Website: walmart
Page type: account-selection
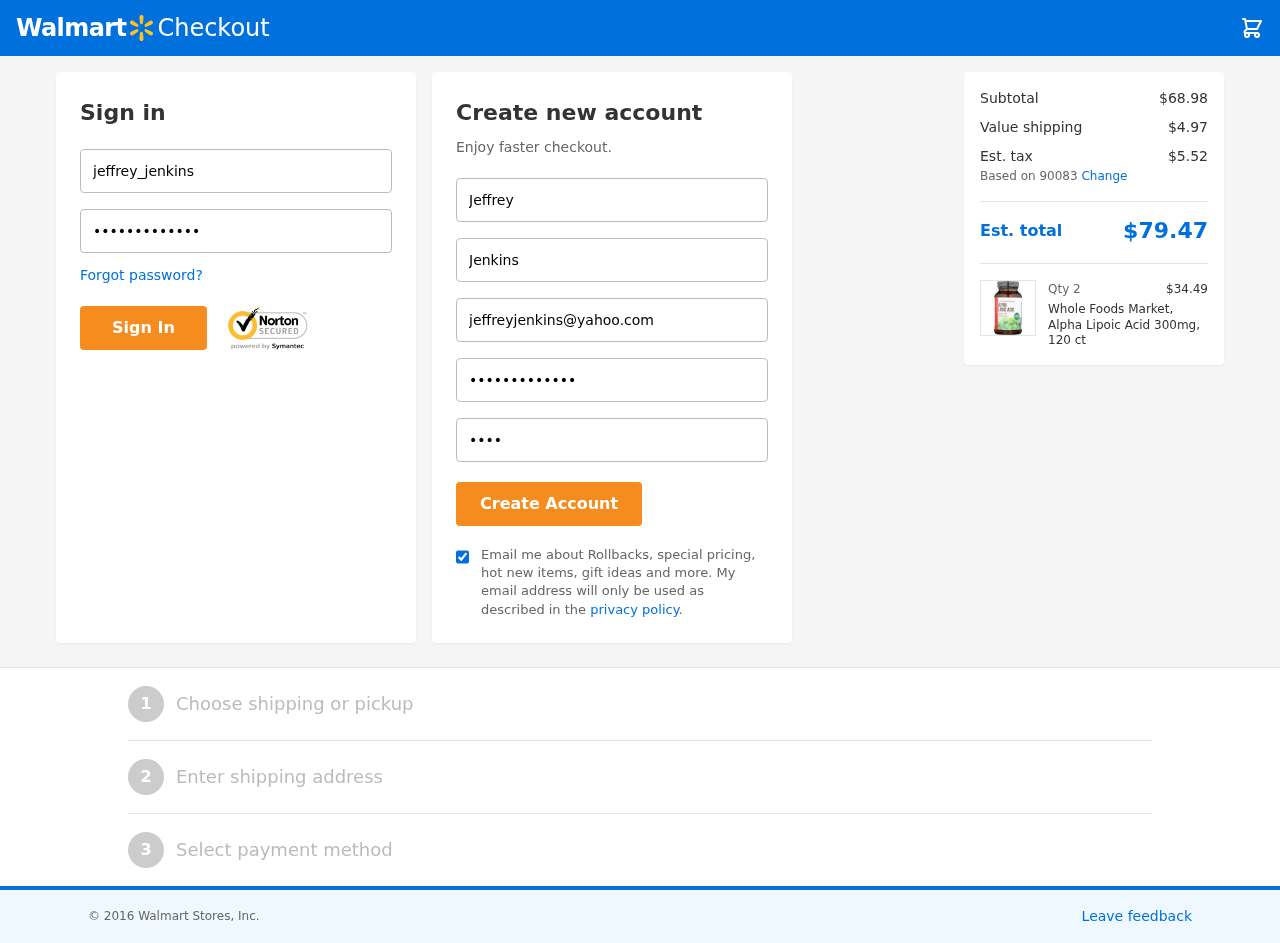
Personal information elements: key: PII_EMAIL
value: jeffreyjenkins@yahoo.com
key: PII_FIRSTNAME
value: Jeffrey
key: PII_LASTNAME
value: Jenkins
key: PII_LOGIN_USERNAME
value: jeffrey_jenkins
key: PII_POSTCODE
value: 90083
Product elements: key: PRODUCT1_NAME
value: Whole Foods Market, Alpha Lipoic Acid 300mg, 120 ct
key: PRODUCT1_PRICE
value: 34.49
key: PRODUCT1_QUANTITY
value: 2
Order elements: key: ORDER_SUBTOTAL
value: $68.98
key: ORDER_SHIPPING_COST
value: $4.97
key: ORDER_TAX
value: $5.52
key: ORDER_TOTAL
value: $79.47